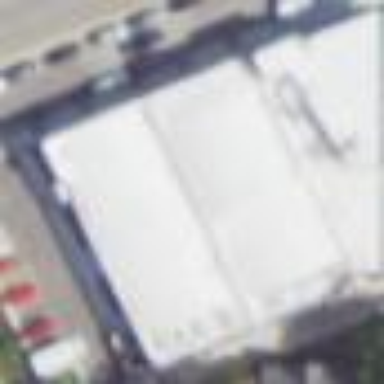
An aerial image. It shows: Commercial building.